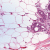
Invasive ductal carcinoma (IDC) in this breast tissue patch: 1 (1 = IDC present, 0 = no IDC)